Field crop: tomato
Growth stage: 1
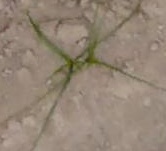
Species: cyperus